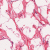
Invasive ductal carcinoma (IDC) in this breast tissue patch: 0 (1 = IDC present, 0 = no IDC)